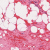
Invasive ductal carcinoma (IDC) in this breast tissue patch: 0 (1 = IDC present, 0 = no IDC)